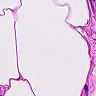
Metastatic tissue present: no